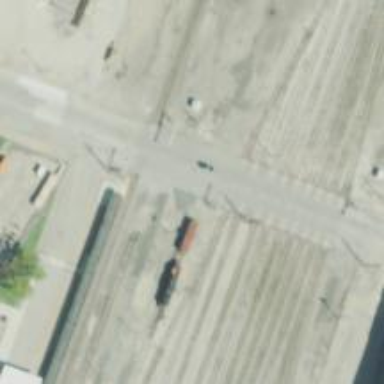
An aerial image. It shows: Railway crossing.